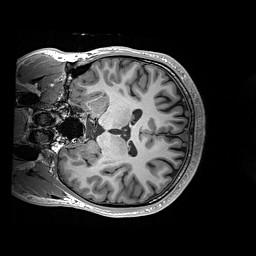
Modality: T1w
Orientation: coronal
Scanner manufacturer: siemens
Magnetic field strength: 3 T
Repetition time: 2.2 s
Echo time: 0.00244 s